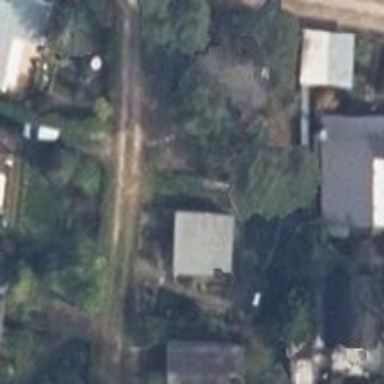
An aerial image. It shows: Residential road with dirt surface.